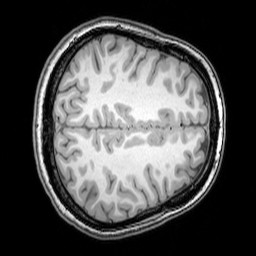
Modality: T1w
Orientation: axial
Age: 22
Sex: female
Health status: healthy
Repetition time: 0.081 s
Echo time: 0.037 s